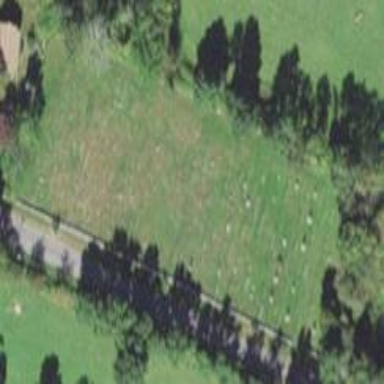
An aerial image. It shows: Cemetery.